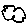
Label: cloud